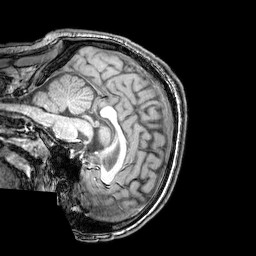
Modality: T1w
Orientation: sagittal
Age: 24
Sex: male
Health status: healthy
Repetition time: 0.081 s
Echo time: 0.037 s